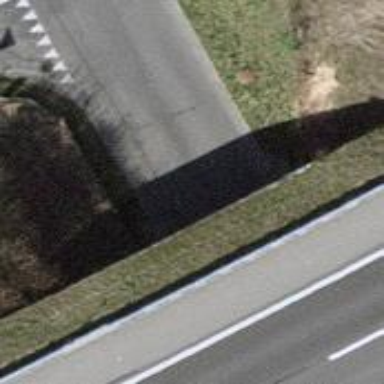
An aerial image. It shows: Tertiary road passing through tunnel.